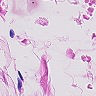
Metastatic tissue present: no